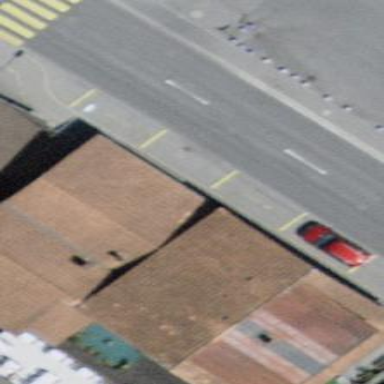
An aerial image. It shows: Parking area with surface.